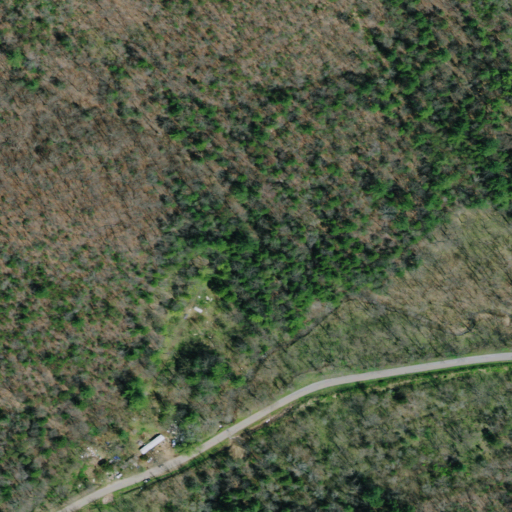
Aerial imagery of valley in Tennessee named Rock Quarry Hollow containing deciduous forest, mixed forest, open development, and evergreen forest